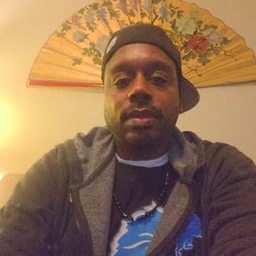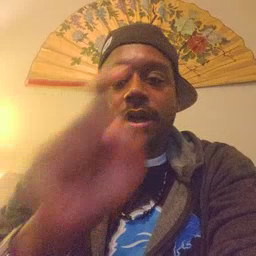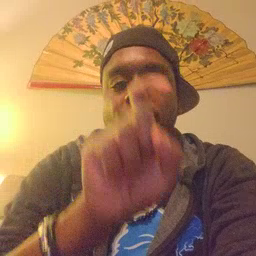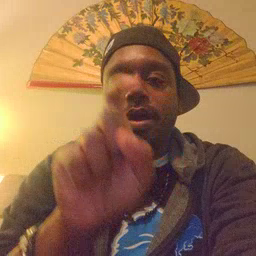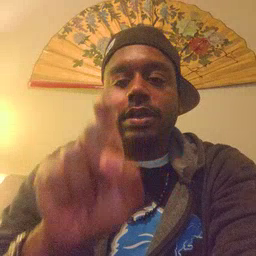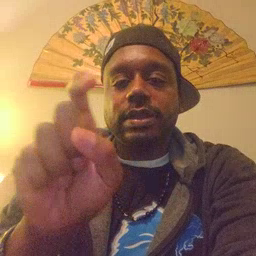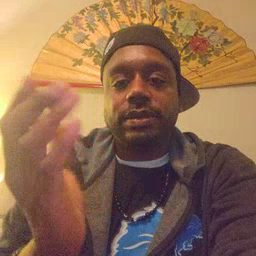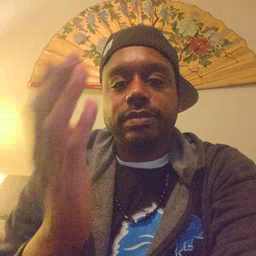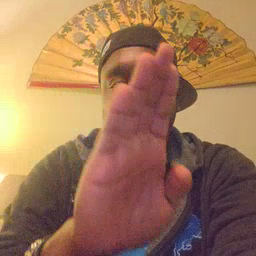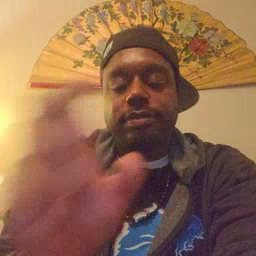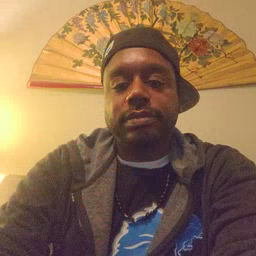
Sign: closet